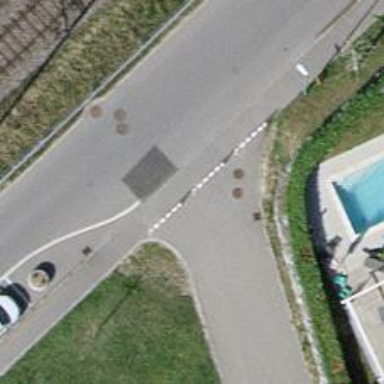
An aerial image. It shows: Single cycle barrier.